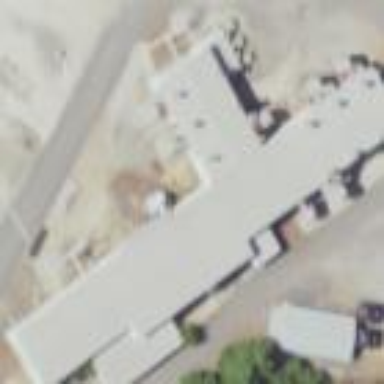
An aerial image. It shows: Service building.